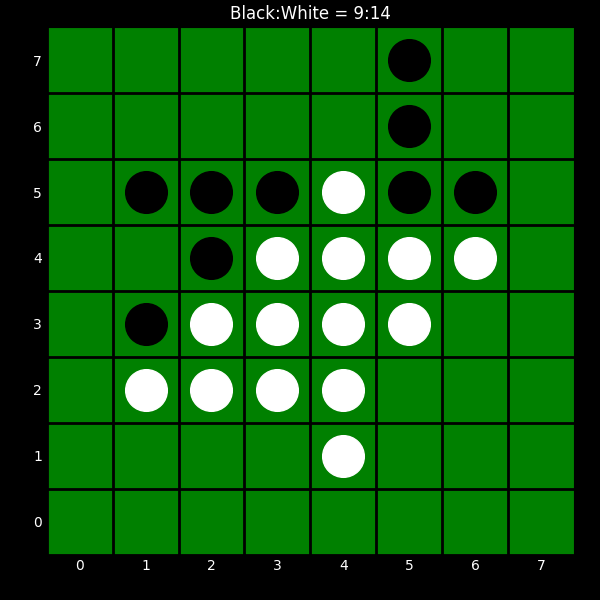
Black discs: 9
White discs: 14